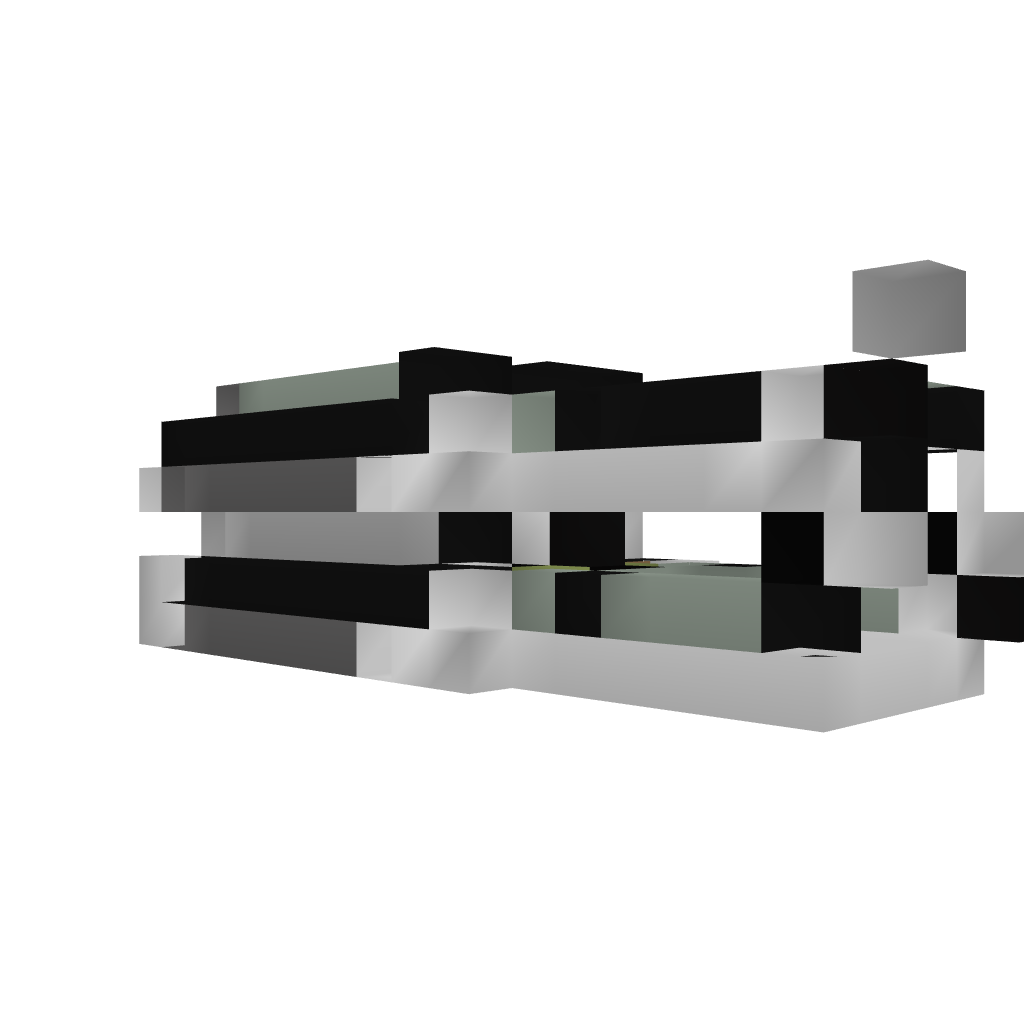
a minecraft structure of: Cannon rapid fire